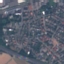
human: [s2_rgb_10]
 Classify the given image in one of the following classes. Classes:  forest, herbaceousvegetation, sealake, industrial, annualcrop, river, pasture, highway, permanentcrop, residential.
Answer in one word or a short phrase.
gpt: Residential